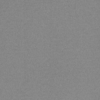
Label: dusty